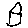
Label: house